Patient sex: M
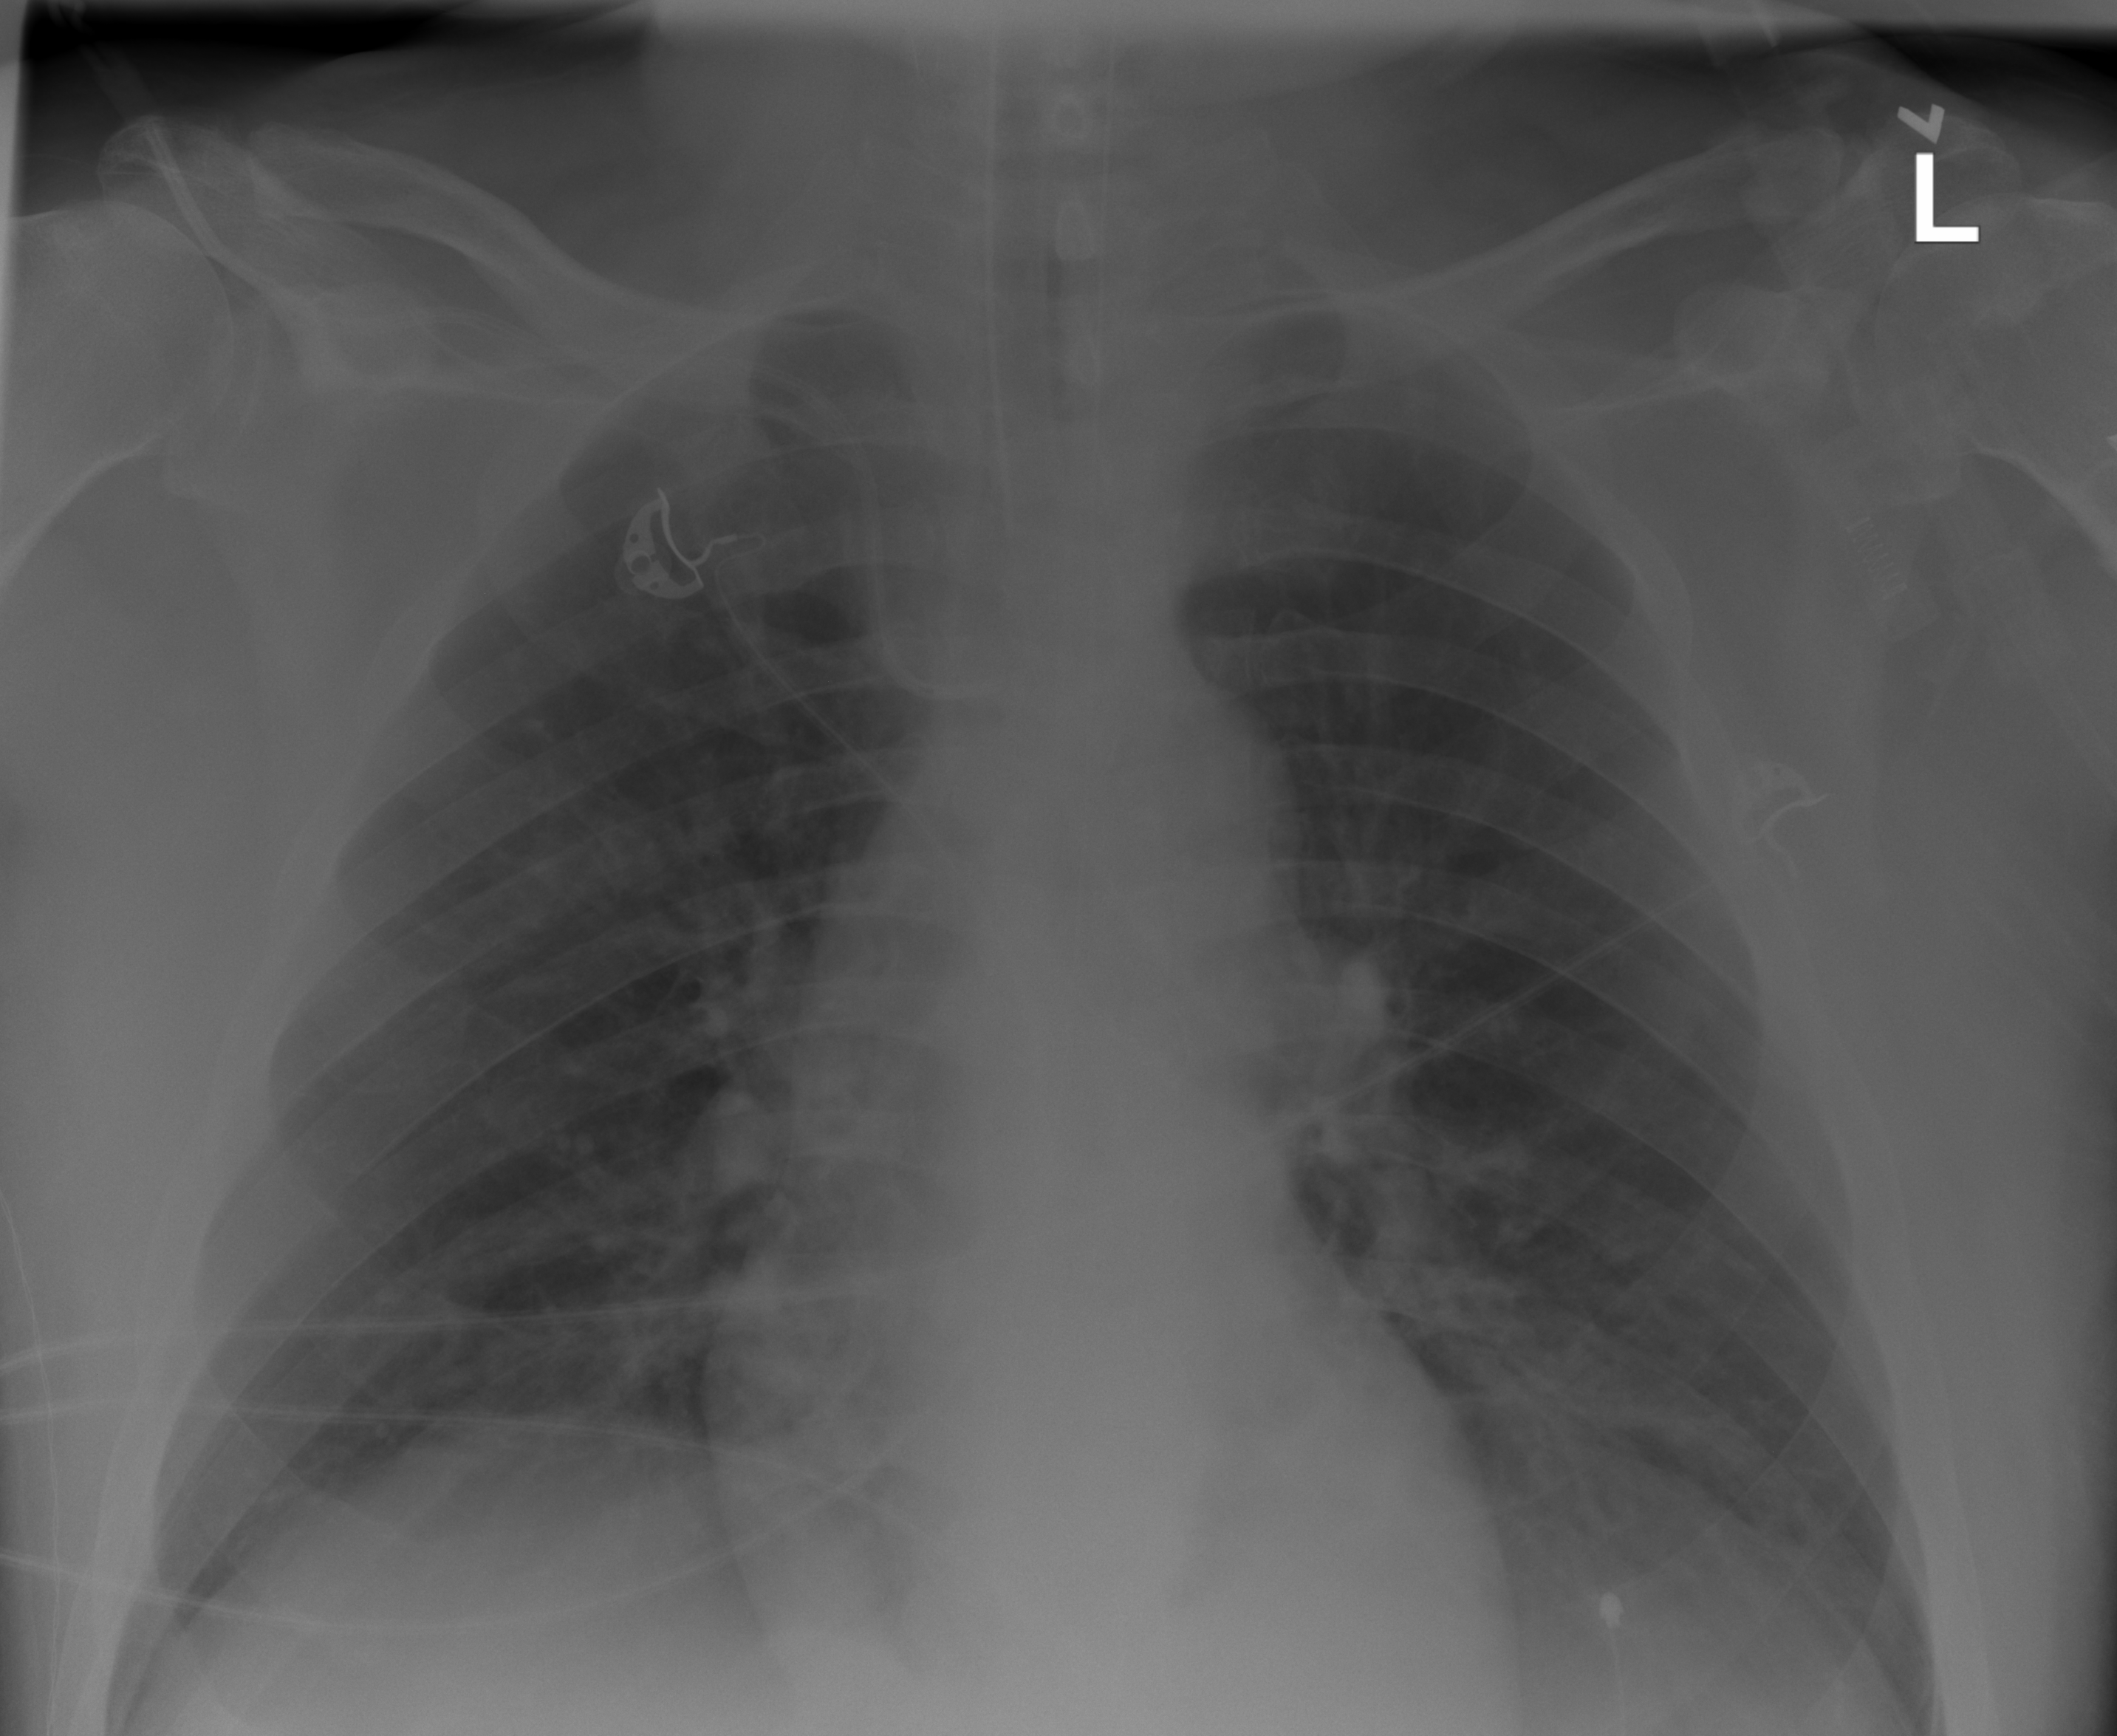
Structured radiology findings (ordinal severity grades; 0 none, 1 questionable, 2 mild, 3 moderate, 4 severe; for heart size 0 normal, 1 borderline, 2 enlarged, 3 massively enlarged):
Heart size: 0
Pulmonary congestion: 2
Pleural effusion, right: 2
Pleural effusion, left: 2
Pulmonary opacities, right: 0
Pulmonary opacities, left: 0
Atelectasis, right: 0
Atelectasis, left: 0